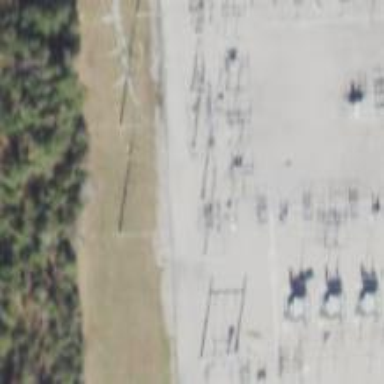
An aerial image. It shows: Switch for power supply.